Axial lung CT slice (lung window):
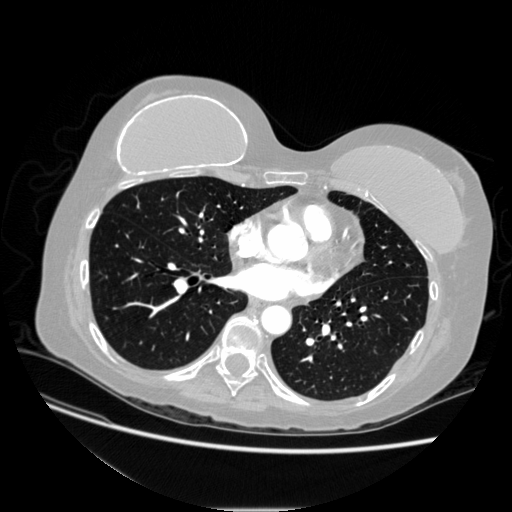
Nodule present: no